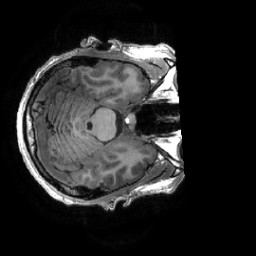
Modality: T1w
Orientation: axial
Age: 26
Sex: male
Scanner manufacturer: ge
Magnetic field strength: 3 T
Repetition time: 0.0073 s
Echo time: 0.003 s